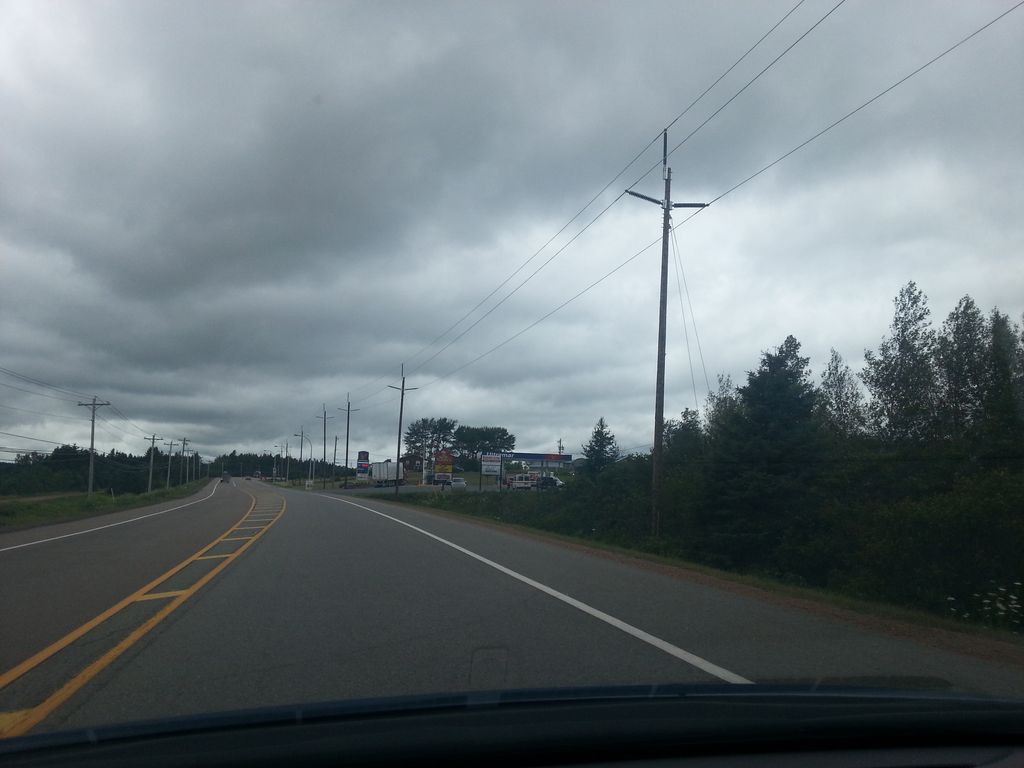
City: charlottetown